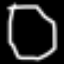
Label: octagon